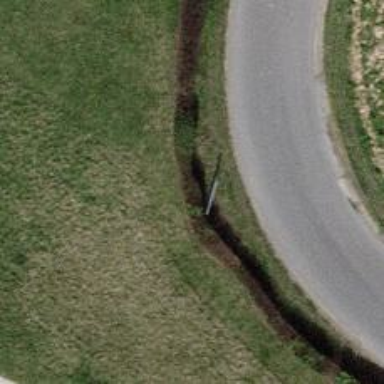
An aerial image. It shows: Hedge barrier.